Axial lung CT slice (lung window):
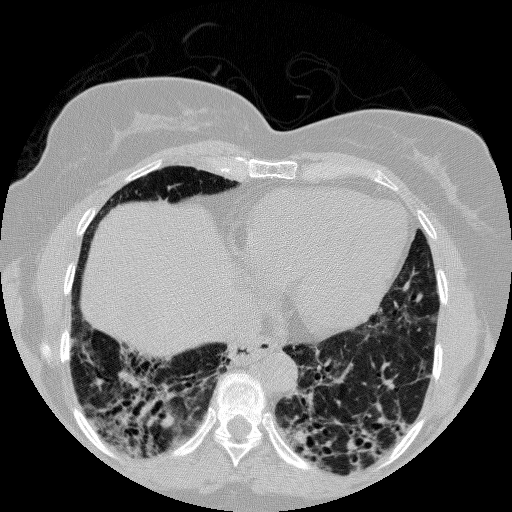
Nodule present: no